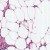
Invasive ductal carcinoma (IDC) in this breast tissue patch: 0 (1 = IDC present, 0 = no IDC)